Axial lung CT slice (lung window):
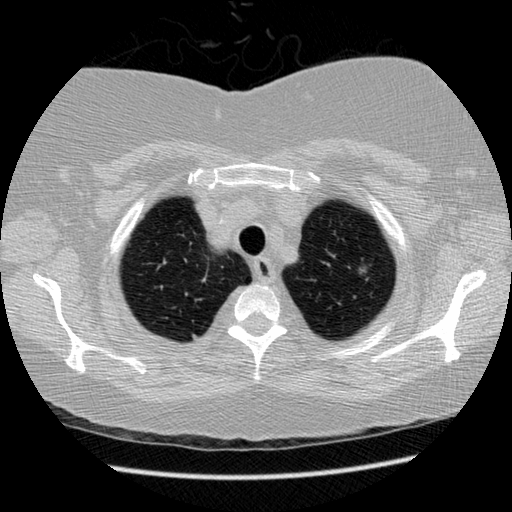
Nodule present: yes
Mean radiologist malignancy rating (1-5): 4